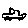
Label: car